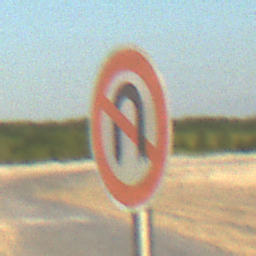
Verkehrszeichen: VerbotWenden
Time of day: SunriseSunset
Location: Outdoor (Beach)
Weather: Clear
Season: NotSpecified
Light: Natural